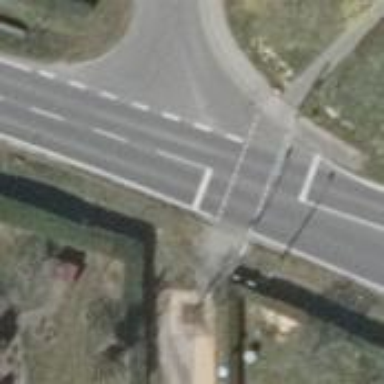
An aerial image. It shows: Traffic signals at road crossing.